【题型】解答题　【知识点】平面几何　【难度】easy
如图，已知\(\triangle ABC\)内接于\(\odot O\)，\(AD \parallel BC\)，\(BO\)的延长线交\(AC\)于\(E\)，交\(\odot O\)于\(F\)，交\(AD\)于\(D\)，且\(AO \parallel CF\)。
(1) 求证：\(AD\)是\(\odot O\)的切线；
(2) 求证：\(AO\)平分\(\angle BAC\)。

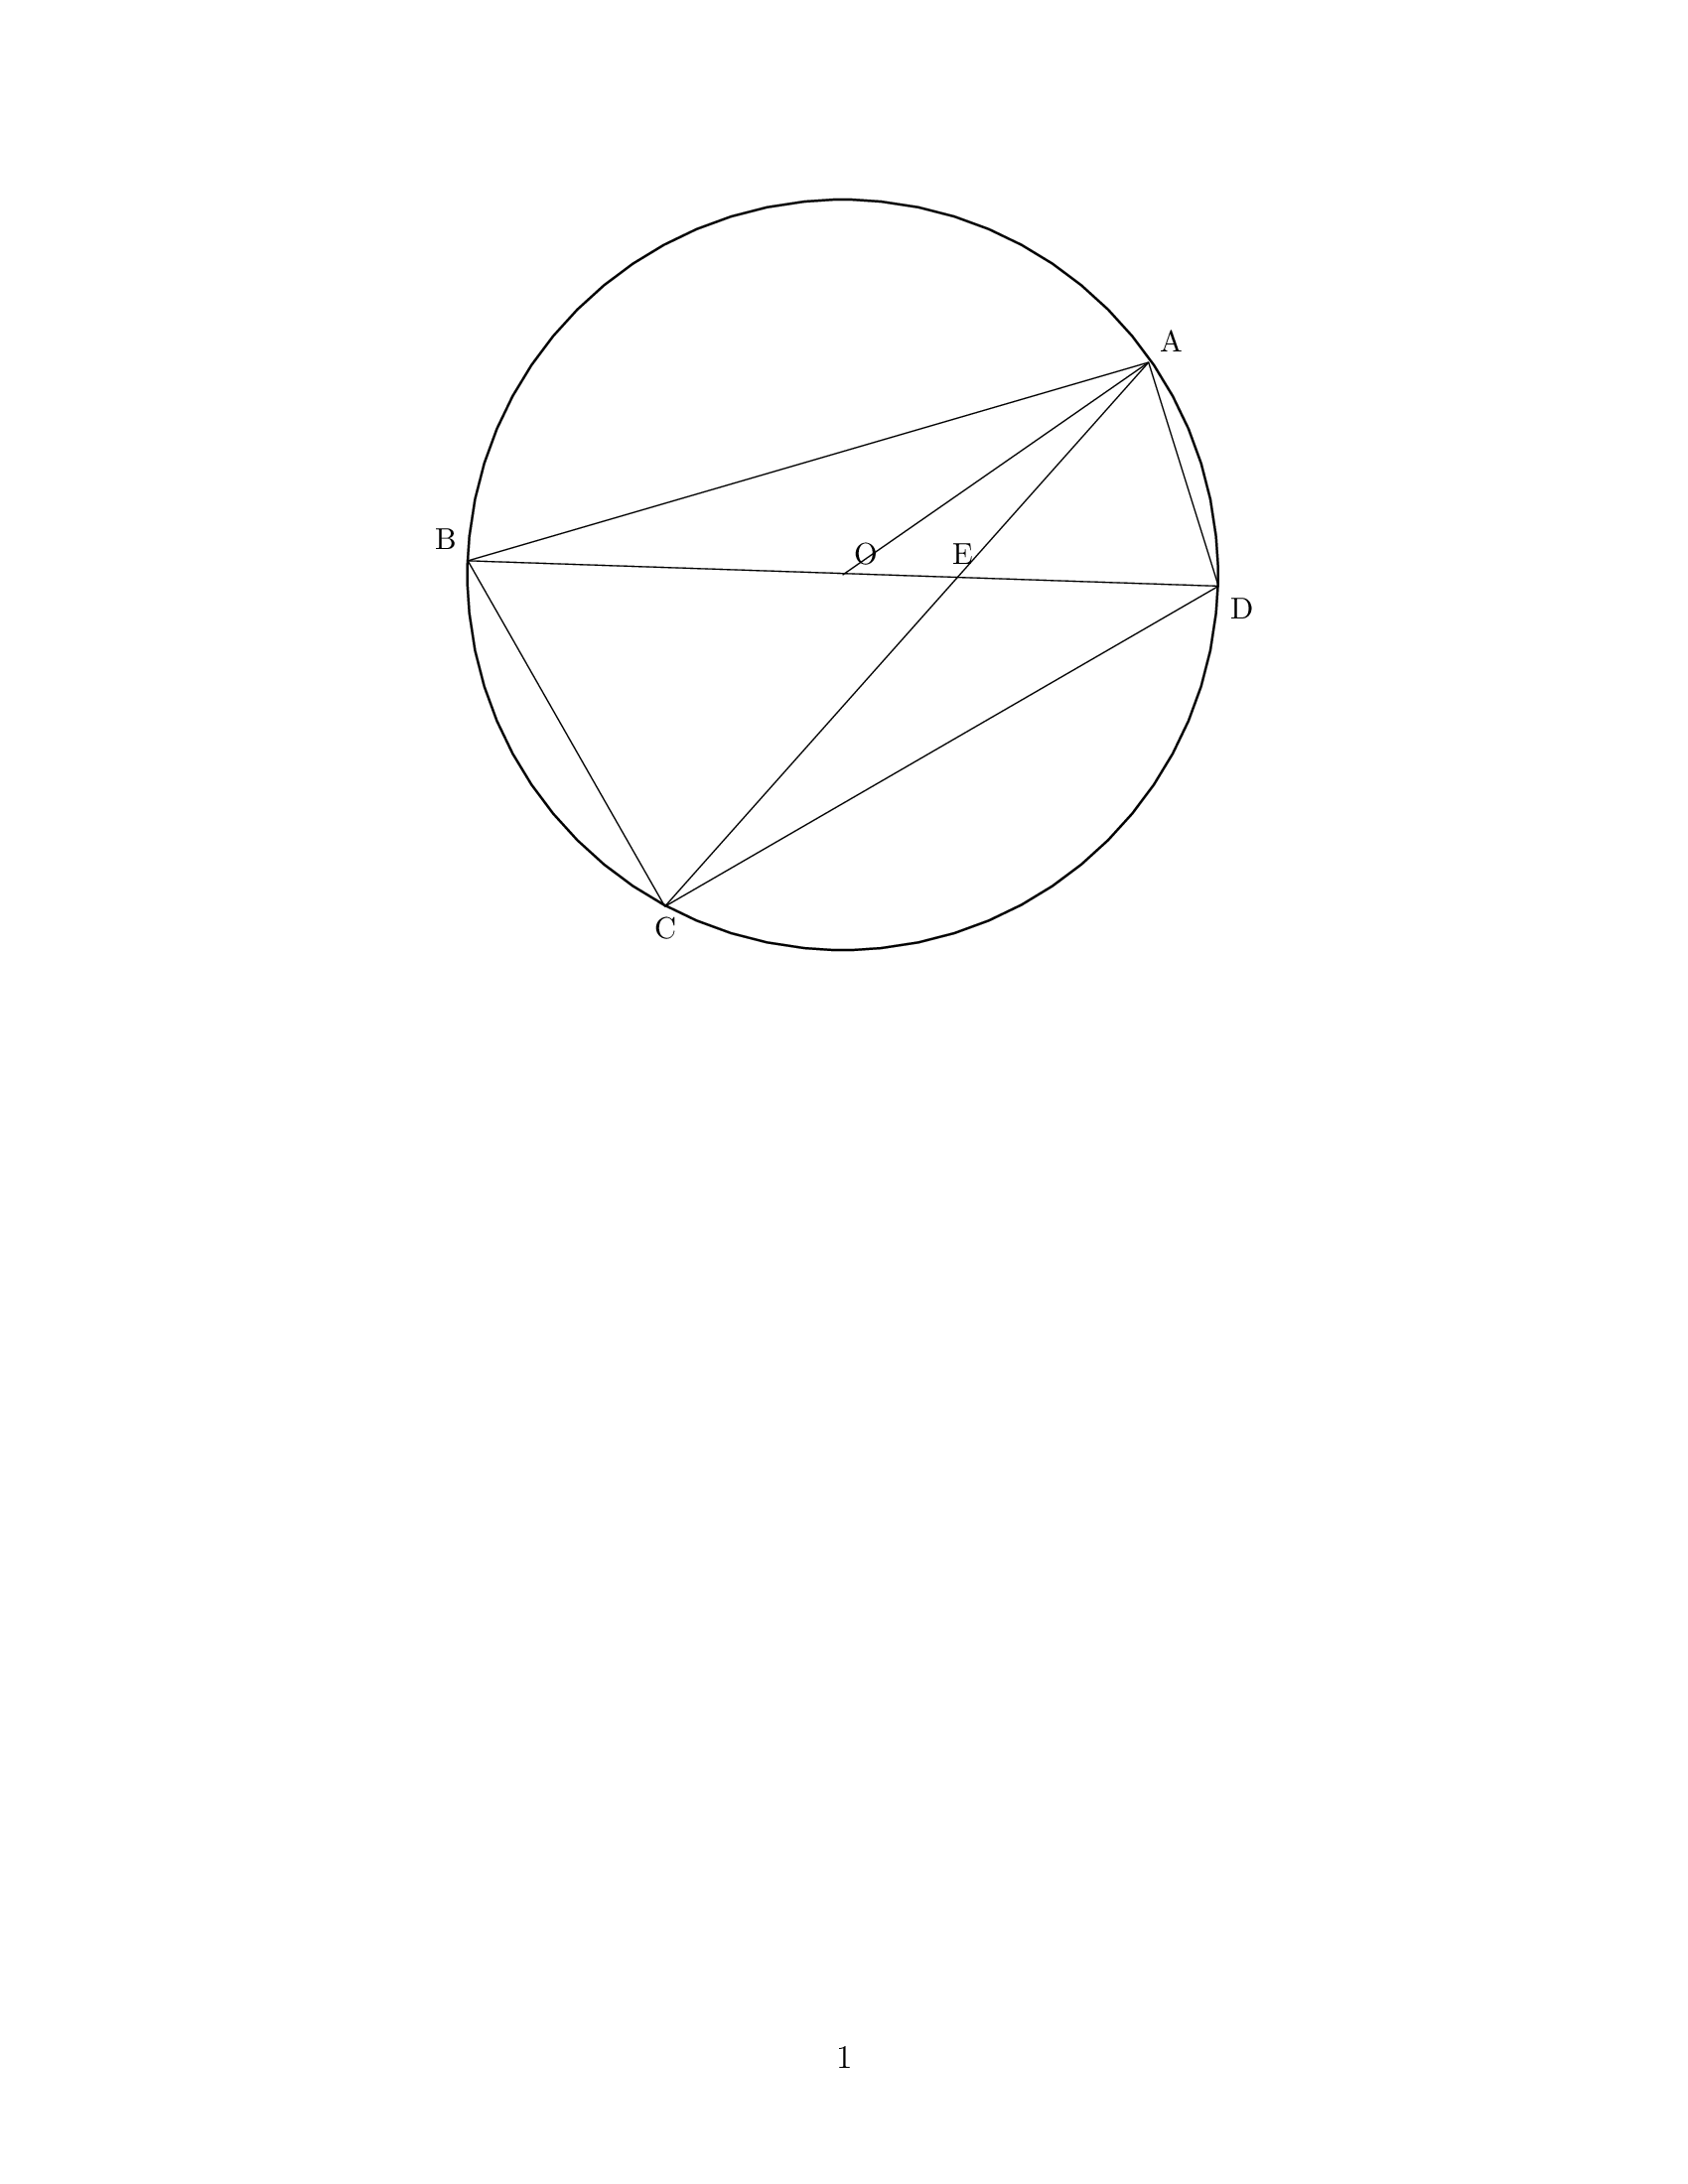
【解答】
【答案】(1)见详解；
(2)见详解。
【分析】
【详解】(1) 证明：\(\because BF\)是\(\odot O\)的直径，
\(\therefore \angle BCF = 90^\circ\)。
\(\therefore \angle CBD + \angle CFB = 90^\circ\)。
\(\because AD \parallel BC\)，
\(\therefore \angle D = \angle CBD\)。
\(\because AO \parallel CF\)，
\(\therefore \angle AOD = \angle BFC\)，
\(\therefore \angle AOD + \angle D = 90^\circ\)。
\(\therefore \angle OAD = 90^\circ\)。
\(\because OA\)是\(\odot O\)的半径，
\(\therefore AD\)是\(\odot O\)的切线；
(2) 证明：\(\because OA = OB\)，
\(\therefore \angle OAB = \angle OBA\)，
\(\because OA \parallel CF\)，
\(\therefore \angle OAC = \angle ACF\)，
\(\therefore \angle ACF = \angle ABO\)，
\(\therefore \angle BAO = \angle CAO\)，
\(\therefore AO\)平分\(\angle BAC\)。